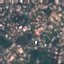
Label: Residential